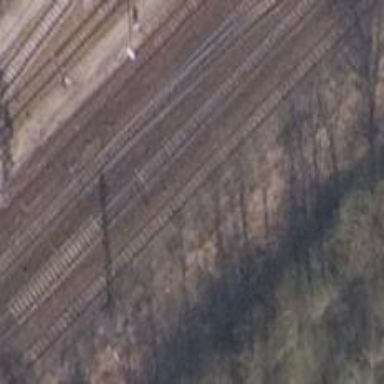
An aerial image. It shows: Railway signal.